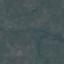
Label: HerbaceousVegetation